Question: With Google column/bar charts, is there a way to display the value on each group like that :
I tried with annotations but if I'm not wrong it only allow us to annotate the whole column, like in this codeopen <URL>
'''
...
var data = google.visualization.arrayToDataTable([
['API Category', 'Social', 'Music', 'File Sharing', 'Storage',
'Weather', { role: 'annotation' } ],
['2011', 98, 53, 12, 16, 6, '15'],
['2012', 151, 34, 26, 36, 49, '14'],
['2013', 69, 27, 22, 17, 15, '14'],
]);
...
'''
Ty.
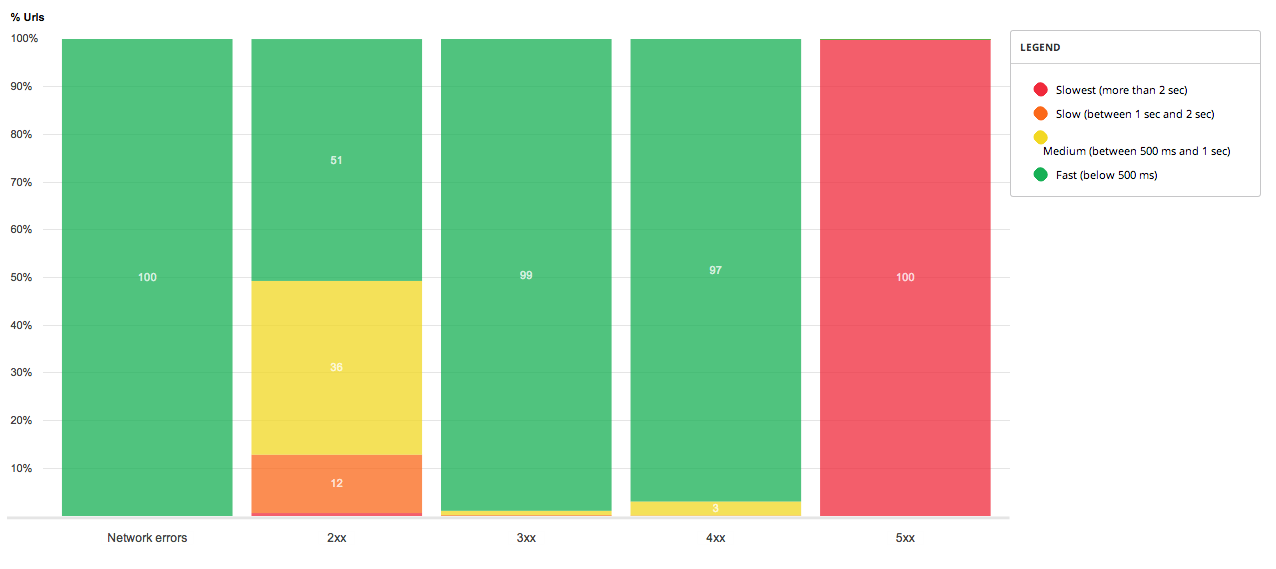
Answer: You can add more "{ role: 'annotation' }" types between categories:
'''
var data = google.visualization.arrayToDataTable([
['API Category',
'Social', { role: 'annotation' },
'Music', { role: 'annotation' },
'File Sharing', { role: 'annotation' },
'Storage', { role: 'annotation' },
'Weather', { role: 'annotation' }
],
['2011', 98, '98', 53, '53', 12, '12', 16, '16', 6, '6'],
['2012', 151, '151', 34, '34', 26, '26', 36, '36', 49, '49'],
['2013', 69, '69', 27, '27', 22, '22', 17, '17', 15, '15'],
]);
'''
Source: <URL>